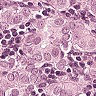
Metastatic tissue present: yes